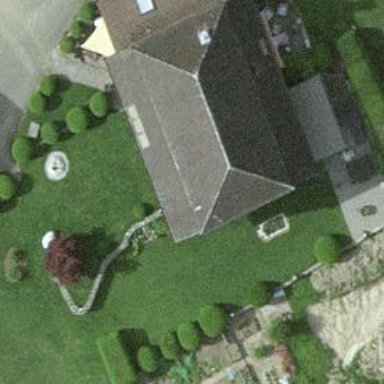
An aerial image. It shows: Residential building.